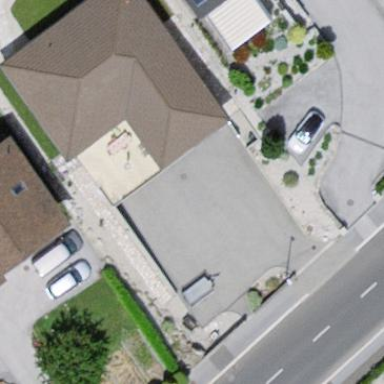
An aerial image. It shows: Detached building with hipped roof shape.